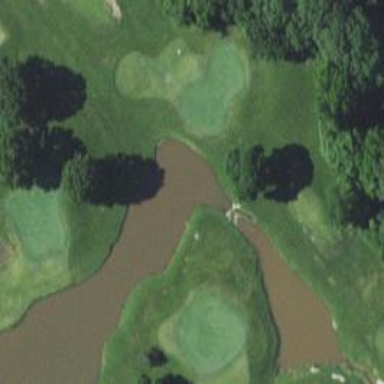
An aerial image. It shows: Golf course.